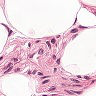
Metastatic tissue present: no